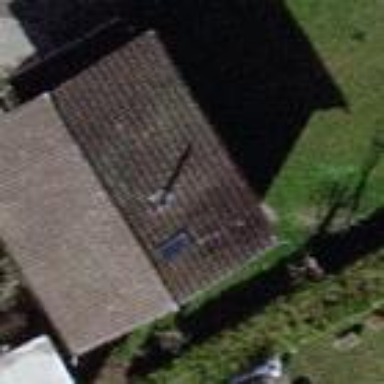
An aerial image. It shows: Bungalow.